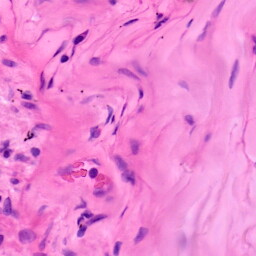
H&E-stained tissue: Lung